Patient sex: M
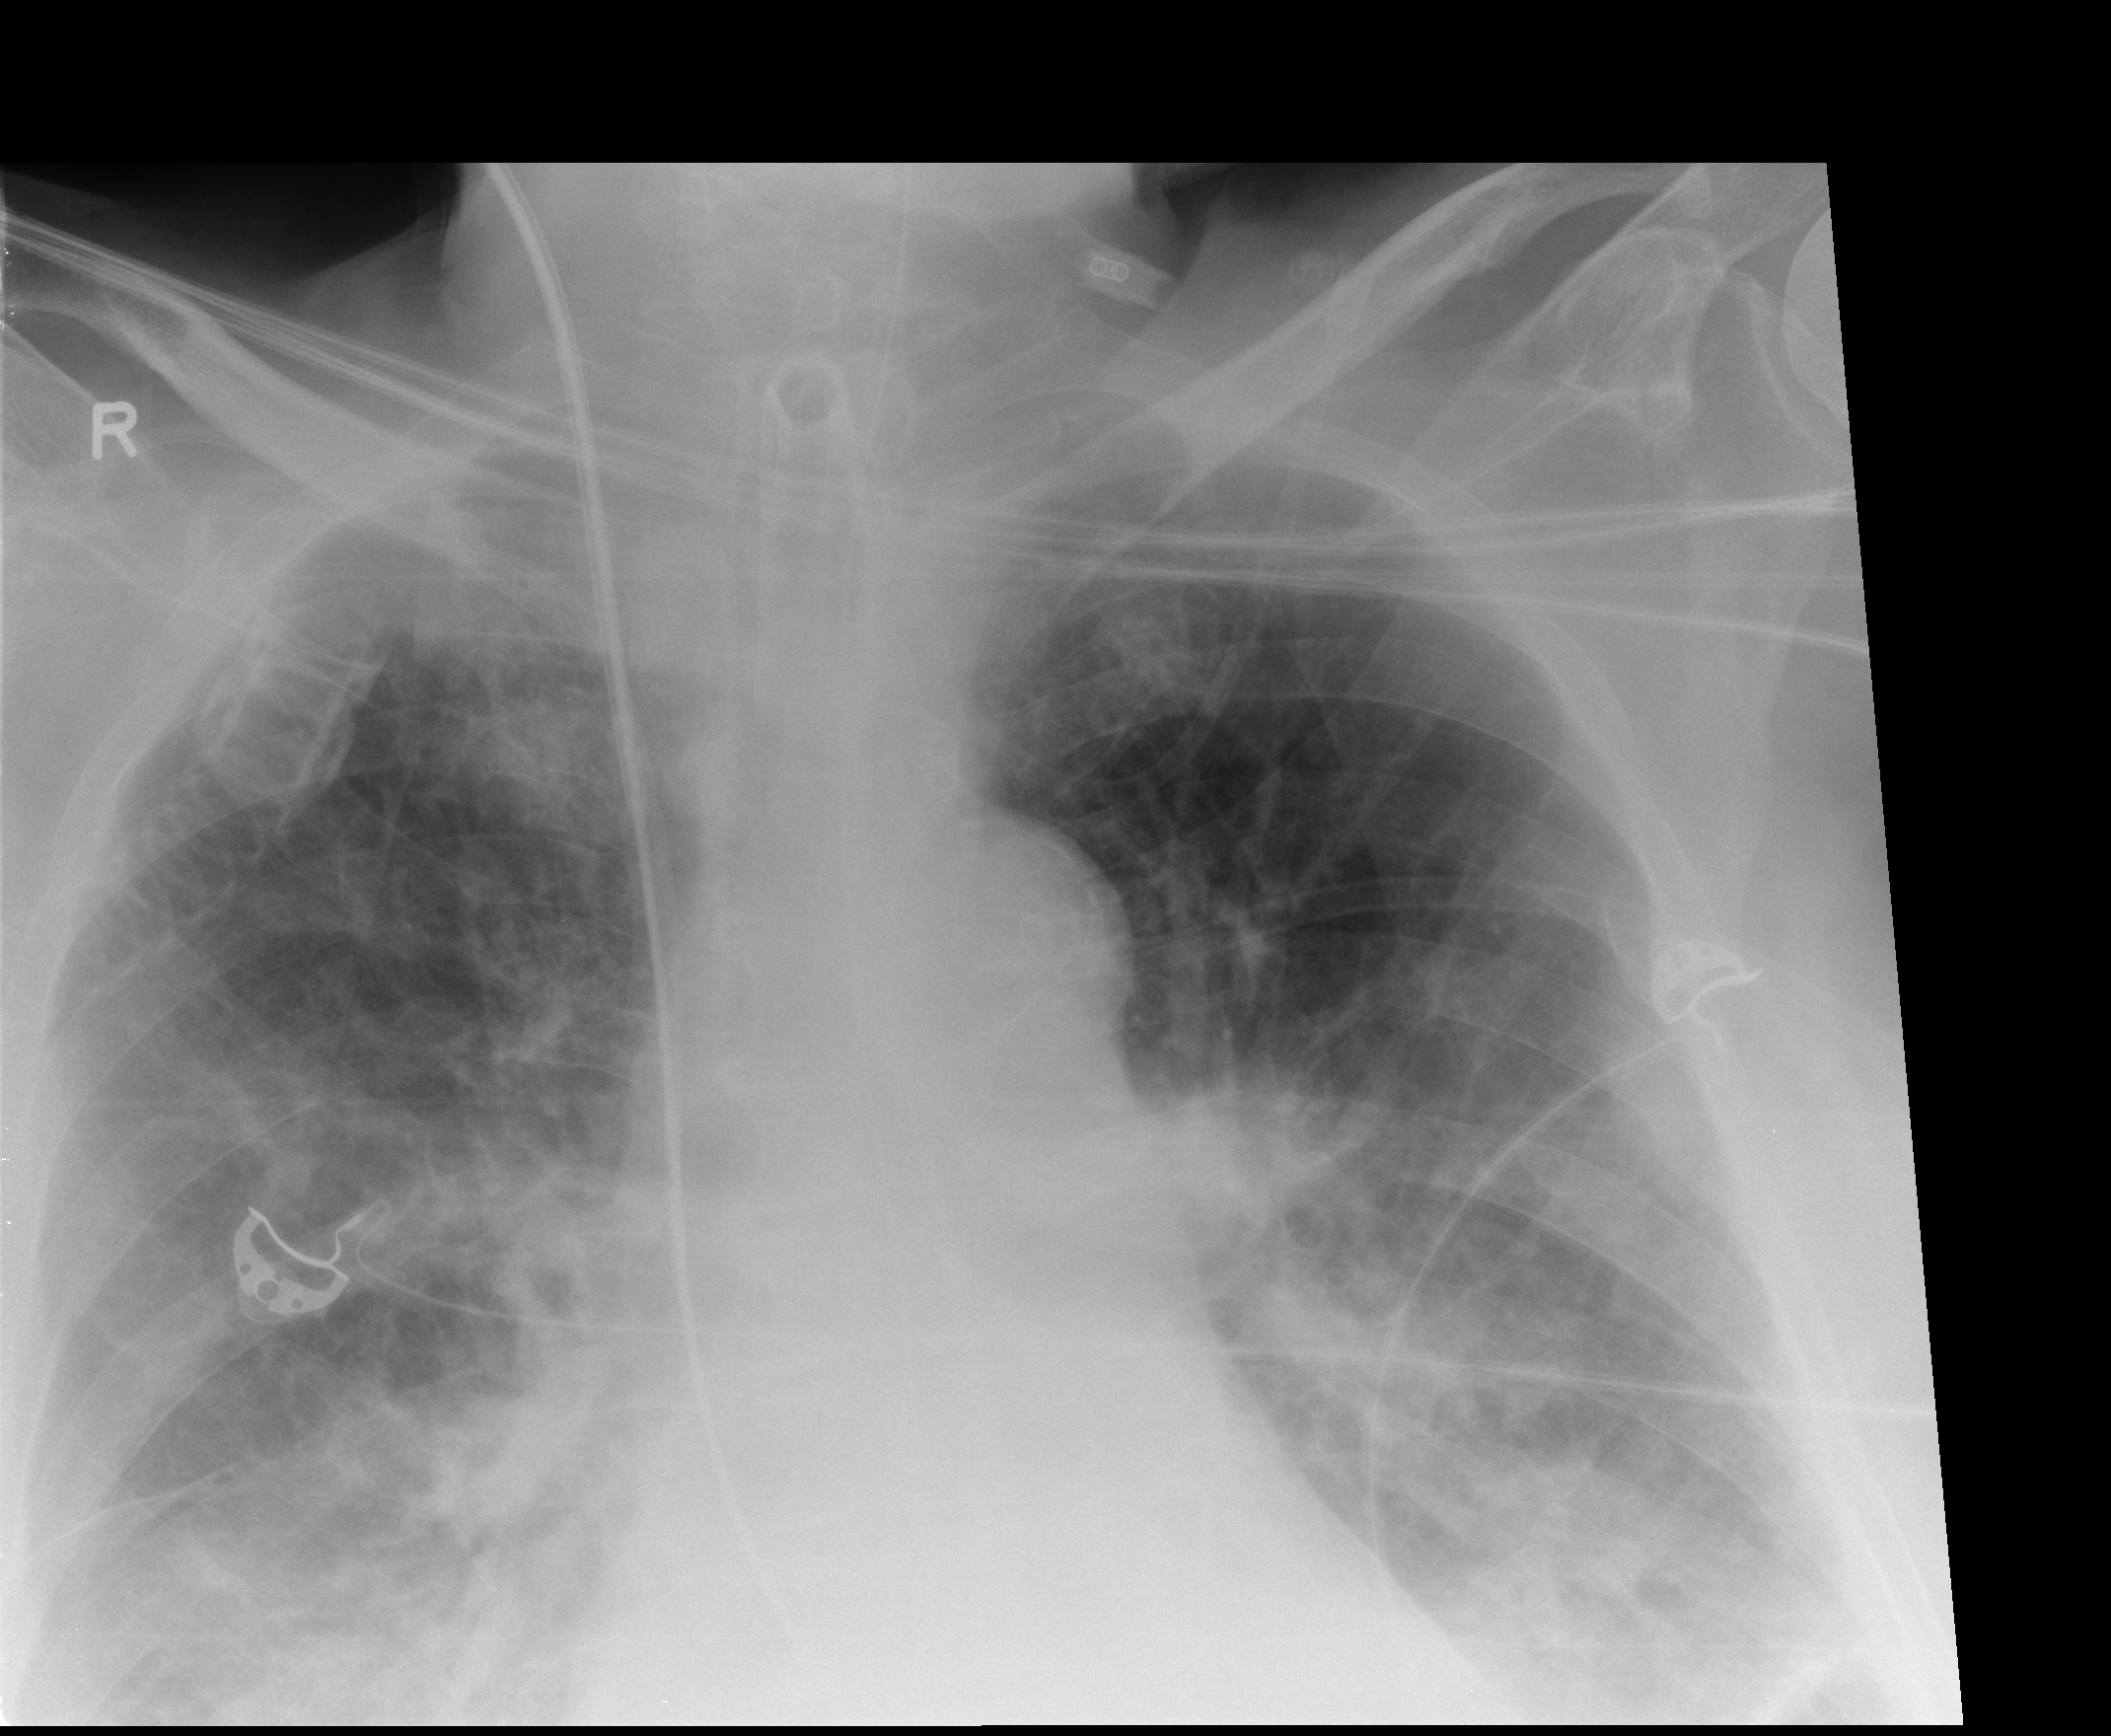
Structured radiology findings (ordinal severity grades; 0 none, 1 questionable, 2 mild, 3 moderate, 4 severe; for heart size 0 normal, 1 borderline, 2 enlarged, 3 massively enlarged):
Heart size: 1
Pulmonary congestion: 2
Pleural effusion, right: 2
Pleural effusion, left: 2
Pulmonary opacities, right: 3
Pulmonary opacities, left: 3
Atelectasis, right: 3
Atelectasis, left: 3